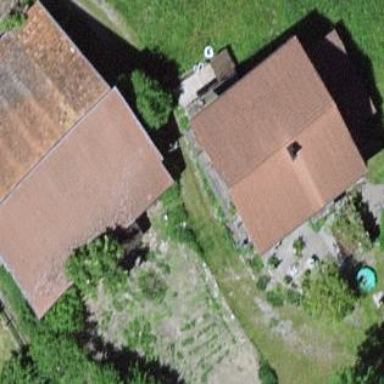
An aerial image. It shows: Farm building.